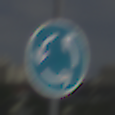
Verkehrszeichen: Kreisverkehr
Umgebung: Outdoor, Suburban
Tageszeit: MorningAfternoon
Wetter: PartlyCloudy
Licht: Natural
Jahreszeit: NotSpecified
Kontrast: HighContrast